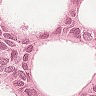
Metastatic tissue present: yes